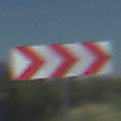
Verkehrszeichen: RichtungstafelnInKurvenGrossLinks
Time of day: MorningAfternoon
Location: Outdoor (Special)
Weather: Clear
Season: NotSpecified
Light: Natural